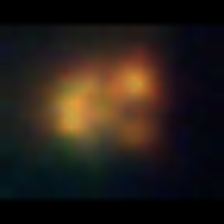
Taxon: NanoPlankton
Group: Other